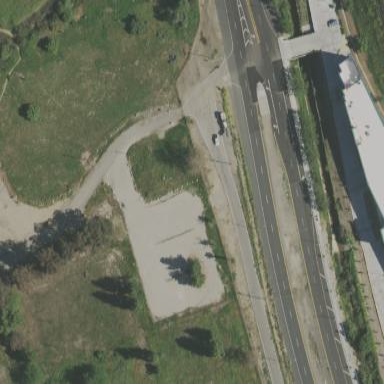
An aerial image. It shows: Parking area with unpaved surface.